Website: home-depot
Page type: account-dashboard
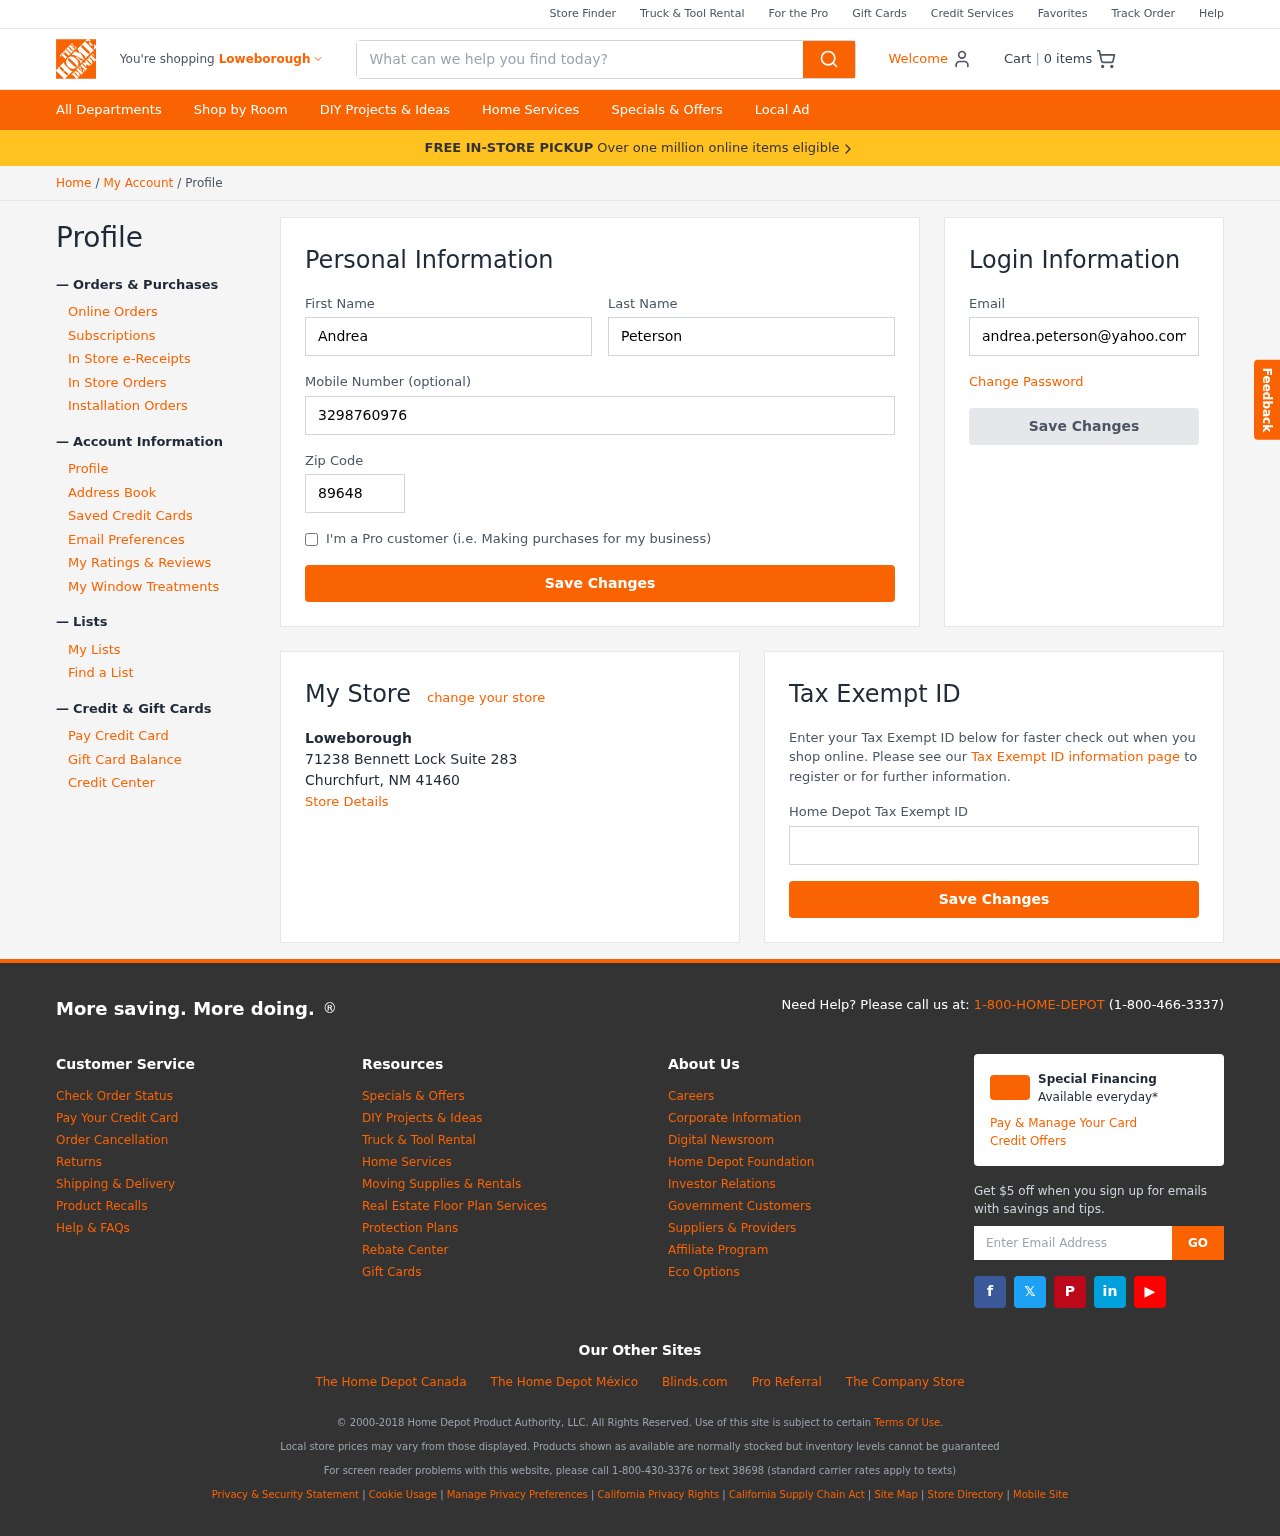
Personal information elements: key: PII_CITY
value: Loweborough
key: PII_EMAIL
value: andrea.peterson@yahoo.com
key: PII_FIRSTNAME
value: Andrea
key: PII_LASTNAME
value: Peterson
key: PII_LOCATION1_CITY_STATE_ZIP
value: Churchfurt, NM 41460
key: PII_LOCATION1_NAME
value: Loweborough
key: PII_LOCATION1_STREET
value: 71238 Bennett Lock Suite 283
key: PII_PHONE
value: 3298760976
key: PII_POSTCODE
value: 89648
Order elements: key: ORDER_NUM_ITEMS
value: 0
Search elements: key: HEADER_SEARCH
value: What can we help you find today?